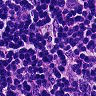
Metastatic tissue present: no